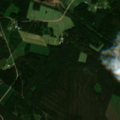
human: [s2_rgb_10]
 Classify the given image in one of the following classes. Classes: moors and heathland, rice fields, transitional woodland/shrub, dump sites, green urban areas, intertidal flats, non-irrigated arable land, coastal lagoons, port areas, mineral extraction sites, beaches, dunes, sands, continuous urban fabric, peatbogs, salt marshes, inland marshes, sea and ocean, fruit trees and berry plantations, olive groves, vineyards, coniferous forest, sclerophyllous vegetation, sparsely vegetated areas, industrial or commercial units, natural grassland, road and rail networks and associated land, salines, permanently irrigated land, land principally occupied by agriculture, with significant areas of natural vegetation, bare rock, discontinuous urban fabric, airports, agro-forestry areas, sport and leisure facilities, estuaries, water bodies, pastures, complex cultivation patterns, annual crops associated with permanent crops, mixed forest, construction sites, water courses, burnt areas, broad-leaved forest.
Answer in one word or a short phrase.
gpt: land principally occupied by agriculture, with significant areas of natural vegetation, coniferous forest, mixed forest, water bodies